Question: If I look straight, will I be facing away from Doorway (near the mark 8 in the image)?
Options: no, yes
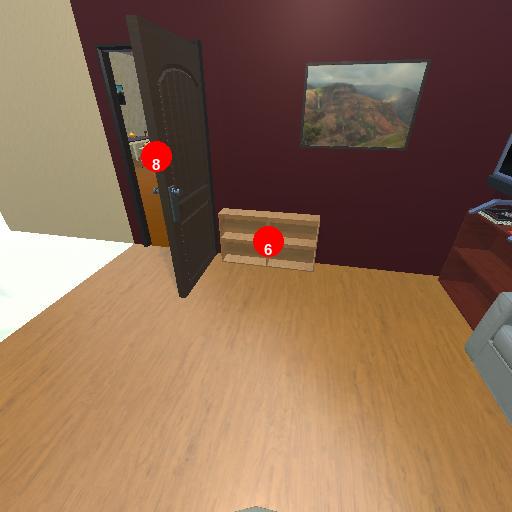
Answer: no